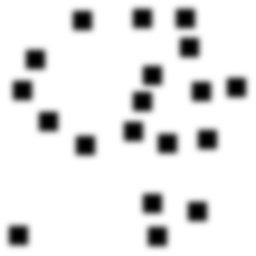
Squares: 19
Triangles: 0
Stars: 0
Total shapes: 19